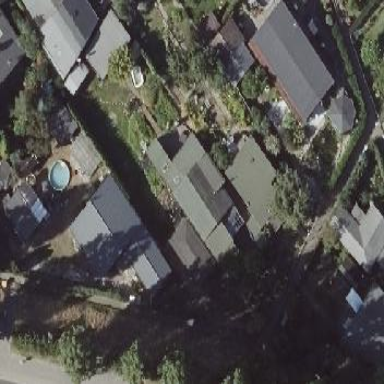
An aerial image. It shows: Shed building.